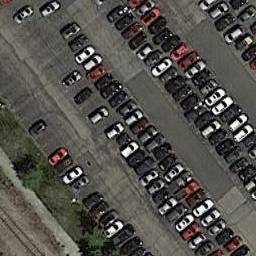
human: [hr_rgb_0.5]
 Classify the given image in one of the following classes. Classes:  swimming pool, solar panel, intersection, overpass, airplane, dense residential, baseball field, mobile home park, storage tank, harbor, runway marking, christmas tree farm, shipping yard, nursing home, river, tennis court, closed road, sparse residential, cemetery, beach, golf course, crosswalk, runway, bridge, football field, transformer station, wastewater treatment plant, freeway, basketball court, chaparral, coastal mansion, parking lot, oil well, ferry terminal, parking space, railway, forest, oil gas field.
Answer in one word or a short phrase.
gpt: parking lot